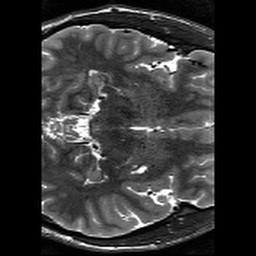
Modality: T2w
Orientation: axial